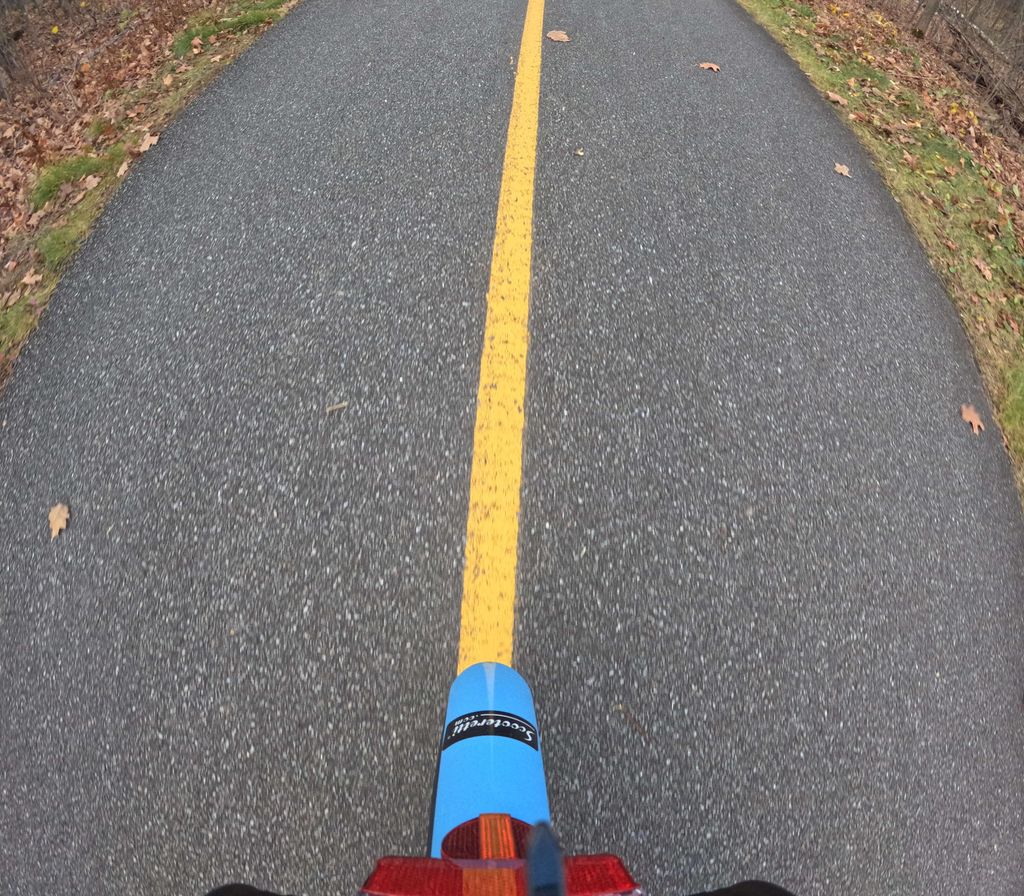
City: ottawa-gatineau